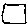
Label: square